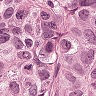
Metastatic tissue present: yes